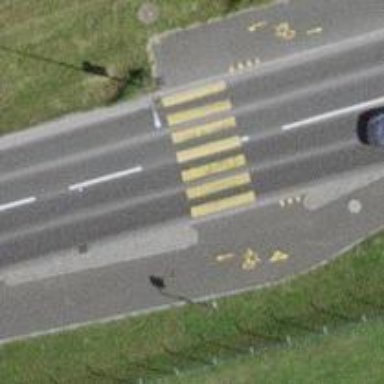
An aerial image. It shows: Zebra crossing on the road.